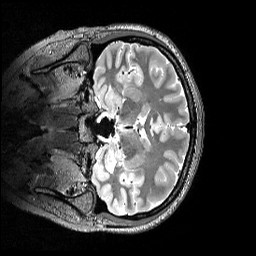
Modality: T2w
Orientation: coronal
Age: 27
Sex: female
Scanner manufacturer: siemens
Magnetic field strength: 3 T
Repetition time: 3.2 s
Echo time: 0.565 s